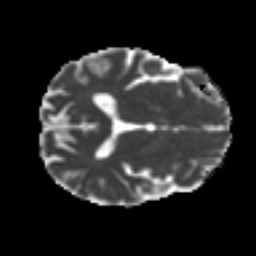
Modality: MD
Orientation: axial
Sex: male
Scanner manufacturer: ge
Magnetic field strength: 3 T
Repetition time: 7 s
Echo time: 0.08 s